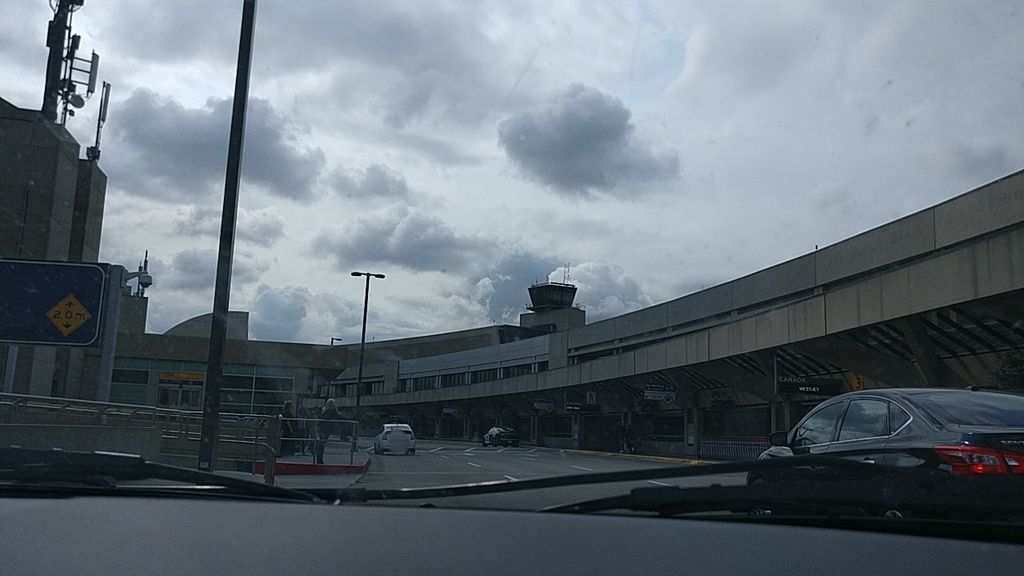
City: calgary